A spectrogram of one vibration snapshot from a rotating bearing is shown (time on one axis, frequency on the other). What is the most likely bearing condition (normal, inner_race, outer_race, ball)?
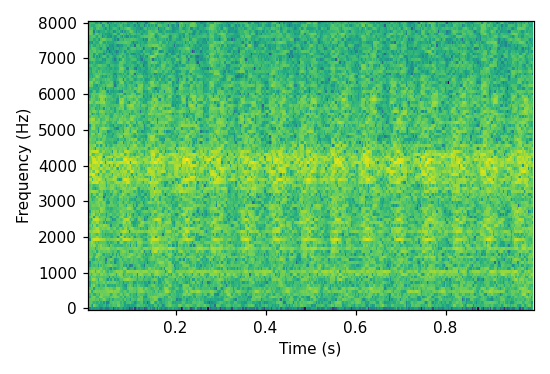
Answer: ball